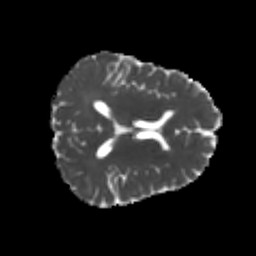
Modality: MD
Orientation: axial
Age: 21
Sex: female
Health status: healthy
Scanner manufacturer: philips
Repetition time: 7.386 s
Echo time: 0.08599 s